Question: I have a 'ListView' to show 3 'TextView' beside each others. The problem is when the screen size is shorter than the row's width. You can see the picture here:

This is my layout:
'''
<?xml version="1.0" encoding="utf-8"?>
<LinearLayout xmlns:android="http://schemas.android.com/apk/res/android"
android:id="@+id/shareRow"
android:layout_width="fill_parent"
android:layout_height="wrap_content"
android:background="@drawable/message_row_style"
android:layout_gravity="right"
android:gravity="right"
android:orientation="horizontal" >
<TextView
android:id="@+id/txtDescription"
android:layout_width="wrap_content"
android:layout_height="wrap_content"
android:textColor="@color/dark_purple"
android:layout_gravity="right"
android:gravity="right" />
<TextView
android:id="@+id/txtDate"
android:layout_width="wrap_content"
android:layout_height="wrap_content"
android:textColor="@color/dark_purple"
android:layout_gravity="right"
android:paddingLeft="20dp"
android:gravity="right"
/>
<TextView
android:id="@+id/txtStatus"
android:layout_width="wrap_content"
android:layout_height="wrap_content"
android:textColor="@color/dark_purple"
android:layout_gravity="right"
android:paddingLeft="20dp"
android:gravity="right" />
</LinearLayout>
'''
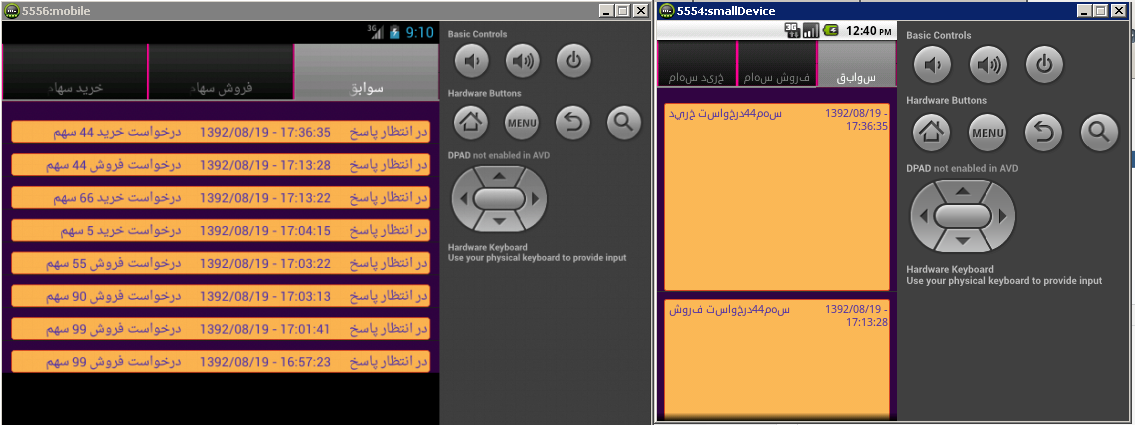
Answer: Simple solution:
Set
'''
android:layout_width="0dp"
android:layout_weight="1"
'''
on all your text views.
A much more elegant solution would be to specify different layouts optimized for different screen sizes. Please read this article, especially the section on screen size configuration qualifiers.
<URL>
Then, create two different layouts, one for large screens where all information is displayed in one row and one layout for normal screens with three rows, each displaying one text view.